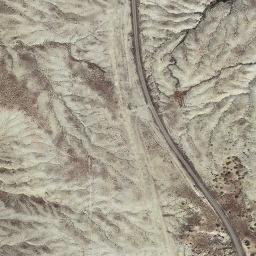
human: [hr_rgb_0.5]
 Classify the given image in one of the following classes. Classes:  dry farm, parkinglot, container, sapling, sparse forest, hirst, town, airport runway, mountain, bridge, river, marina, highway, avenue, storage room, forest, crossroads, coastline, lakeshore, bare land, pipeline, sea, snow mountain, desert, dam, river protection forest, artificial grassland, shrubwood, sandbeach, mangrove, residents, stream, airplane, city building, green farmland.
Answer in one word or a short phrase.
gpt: mountain